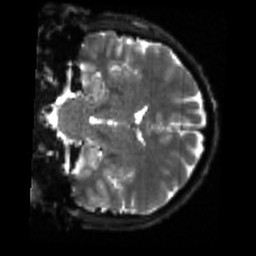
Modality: sbref
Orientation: coronal
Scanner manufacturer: siemens
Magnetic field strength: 3 T
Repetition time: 4 s
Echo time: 0.0594 s